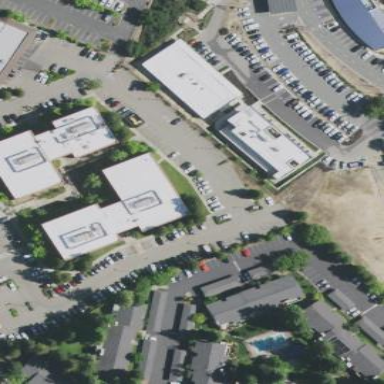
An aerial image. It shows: Civic building.